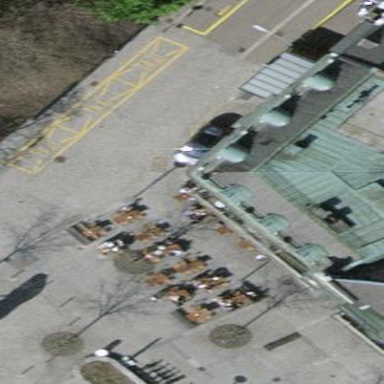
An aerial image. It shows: Outdoor seating area for leisure land.